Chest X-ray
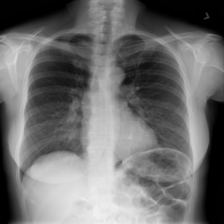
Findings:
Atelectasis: negative
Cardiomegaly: negative
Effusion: negative
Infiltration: negative
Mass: negative
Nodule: negative
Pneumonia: negative
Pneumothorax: negative
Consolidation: negative
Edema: negative
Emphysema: negative
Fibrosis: negative
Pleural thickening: negative
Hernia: negative